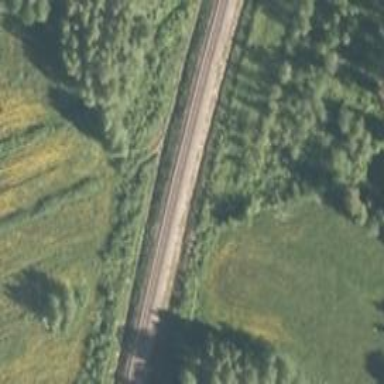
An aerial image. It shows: Railway track of class B1.